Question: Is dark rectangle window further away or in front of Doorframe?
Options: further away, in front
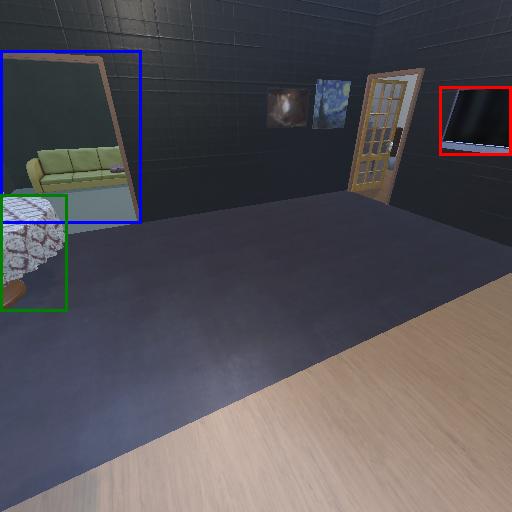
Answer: further away